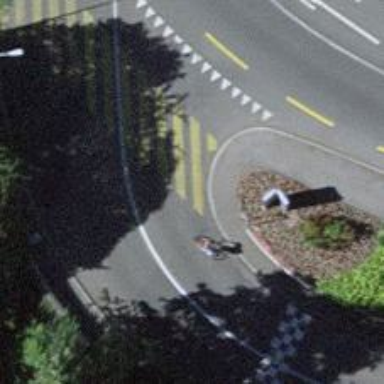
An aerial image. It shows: Kerb serving as barrier.